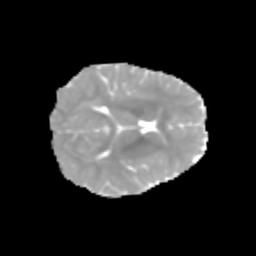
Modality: MD
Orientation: axial
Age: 6
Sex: male
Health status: healthy